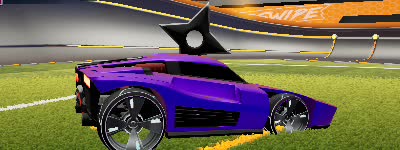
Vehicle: breakout